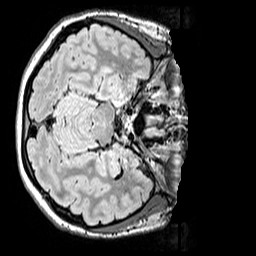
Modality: FLAIR
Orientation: axial
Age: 14
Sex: female
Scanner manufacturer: siemens
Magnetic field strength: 3 T
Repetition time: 5 s
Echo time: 0.388 s